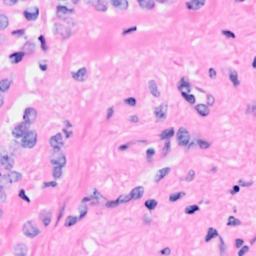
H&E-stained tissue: Breast